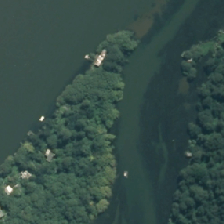
Land cover: deciduous_hardwood